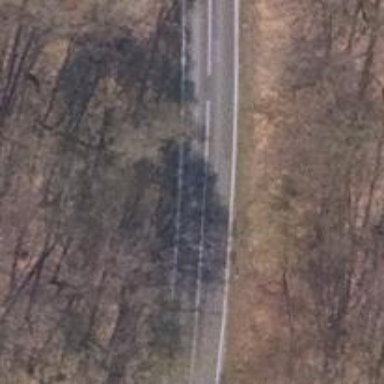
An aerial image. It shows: Secondary road with asphalt surface.